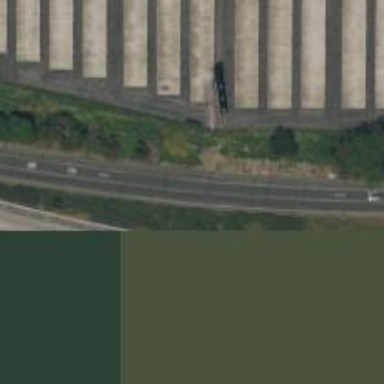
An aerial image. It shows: Motorway link.